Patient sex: F
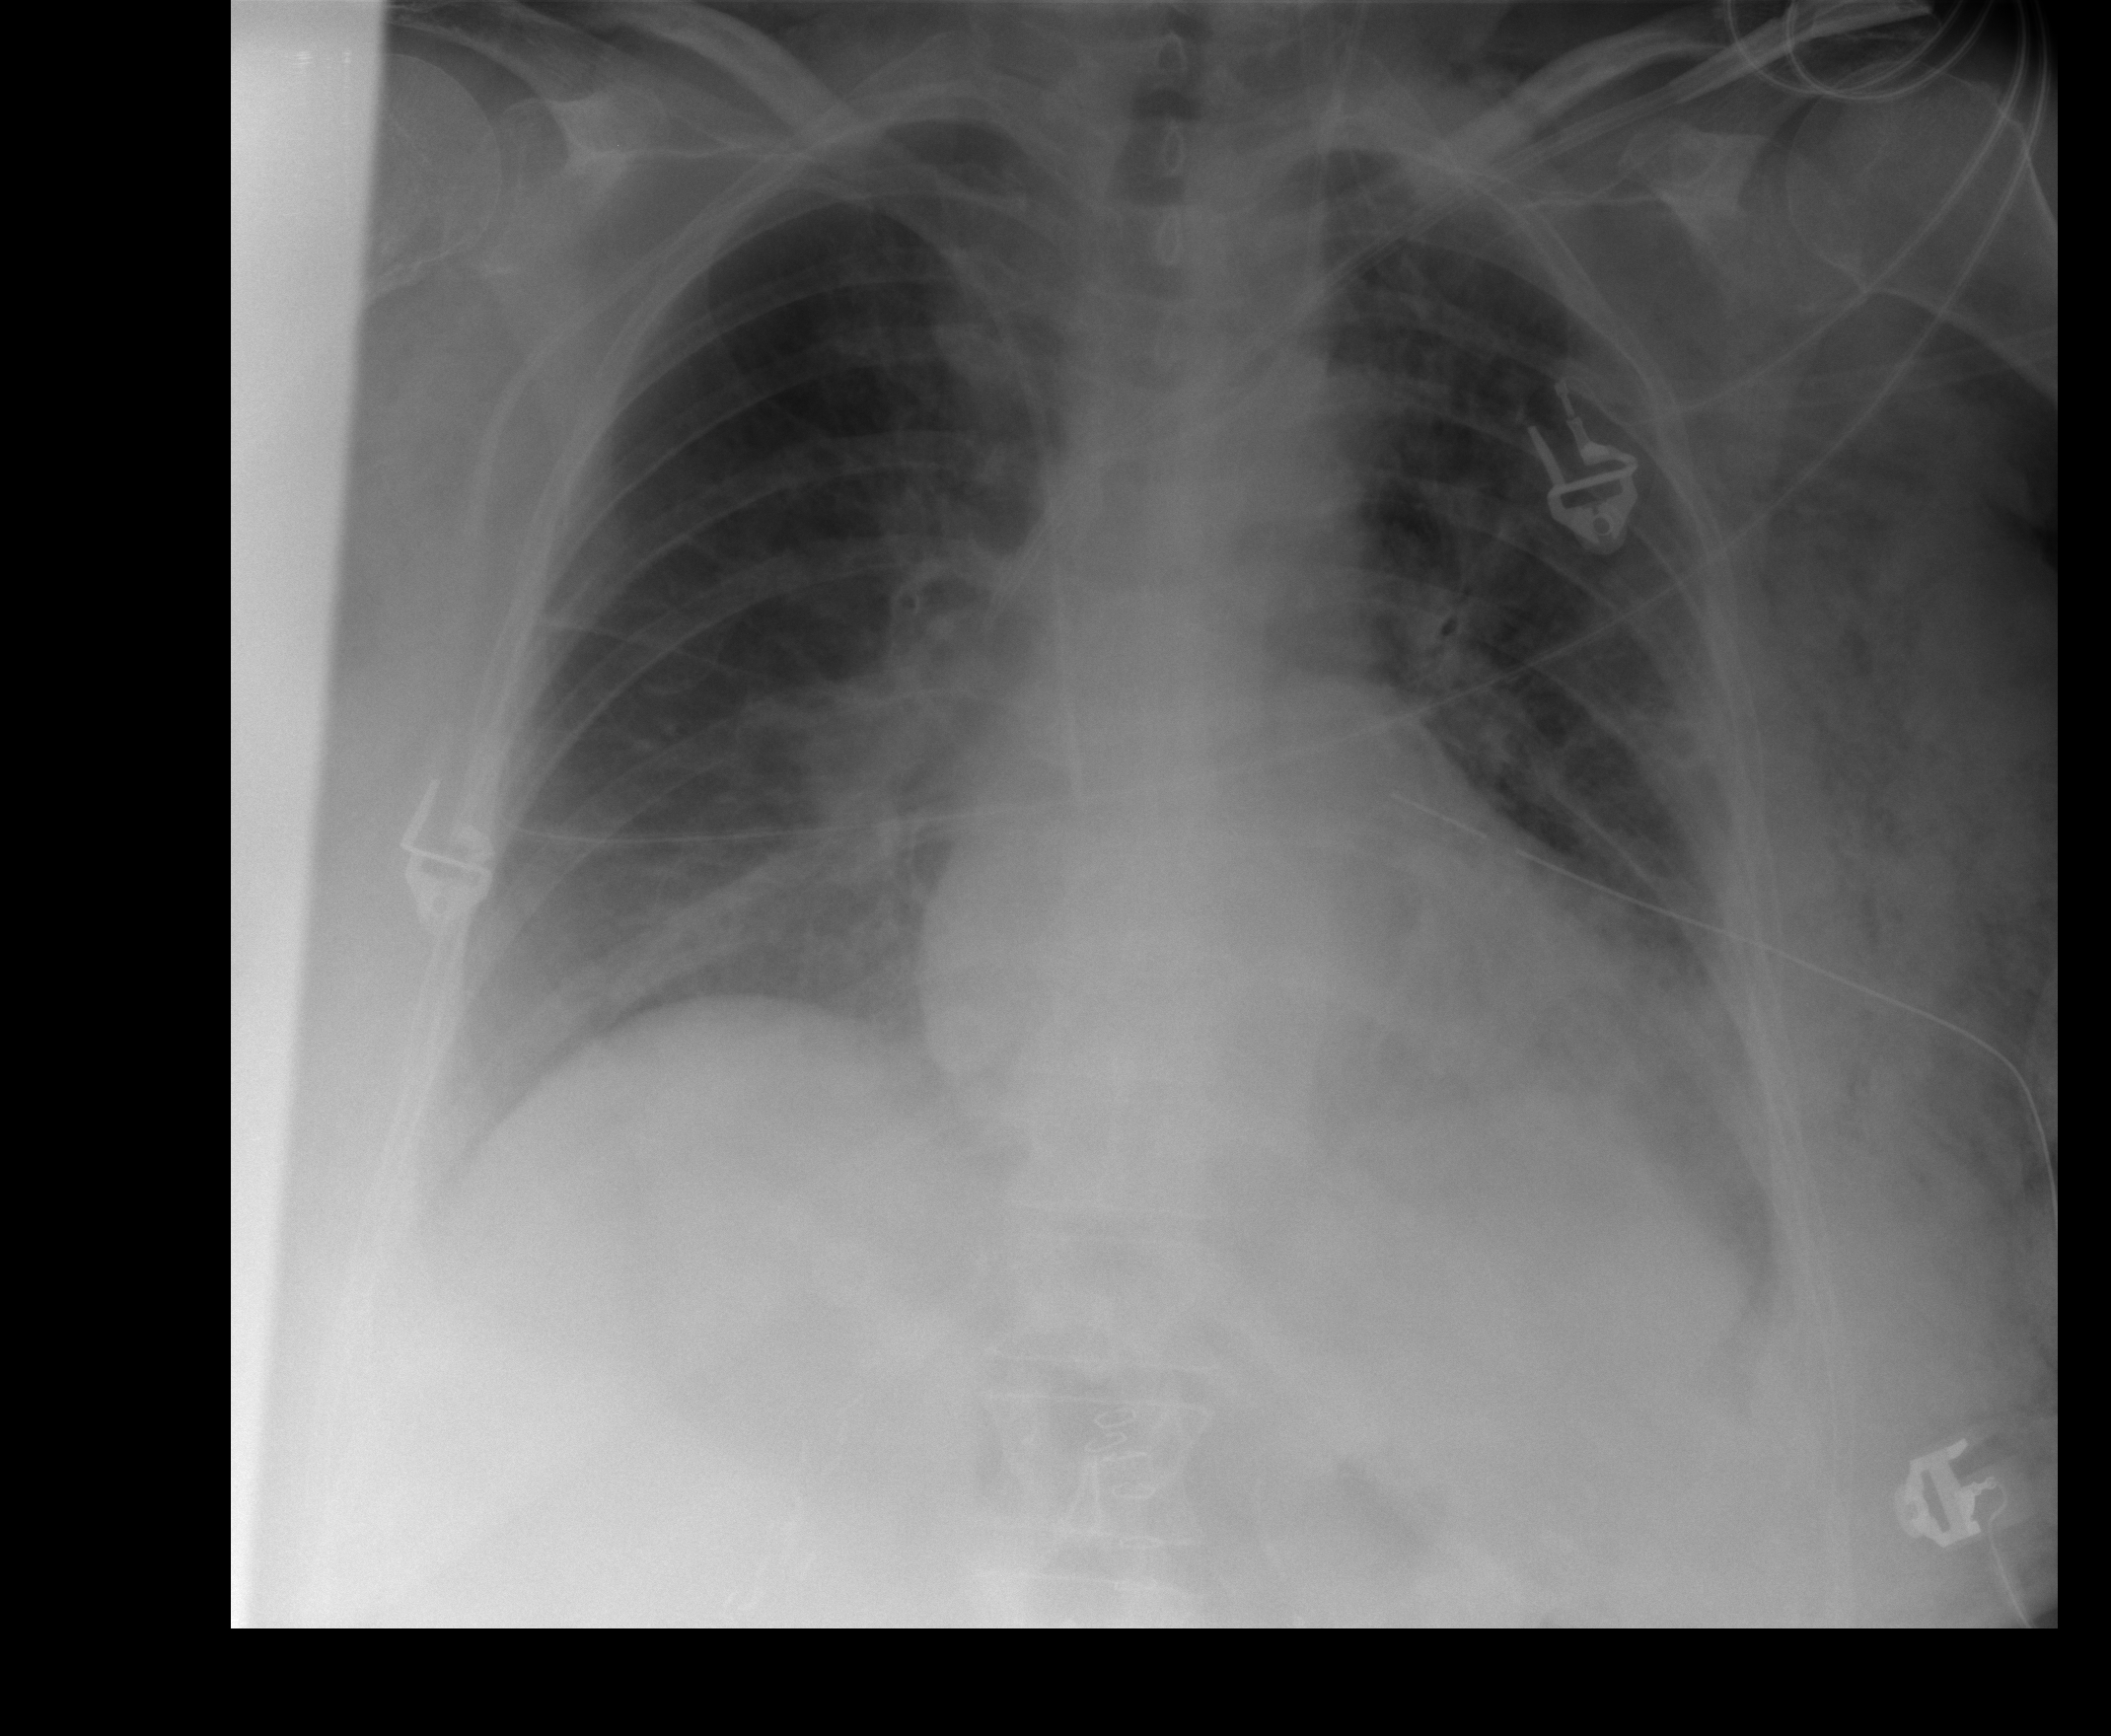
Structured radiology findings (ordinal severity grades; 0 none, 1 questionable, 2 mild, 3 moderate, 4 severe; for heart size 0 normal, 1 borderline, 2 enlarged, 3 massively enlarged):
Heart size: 1
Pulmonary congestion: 2
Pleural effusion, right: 2
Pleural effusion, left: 2
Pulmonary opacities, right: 1
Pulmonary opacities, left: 0
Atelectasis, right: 0
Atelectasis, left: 0